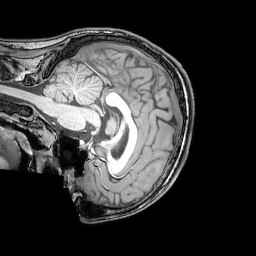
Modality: T1w
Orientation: sagittal
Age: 23
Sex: male
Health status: healthy
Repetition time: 0.081 s
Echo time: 0.037 s